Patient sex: M
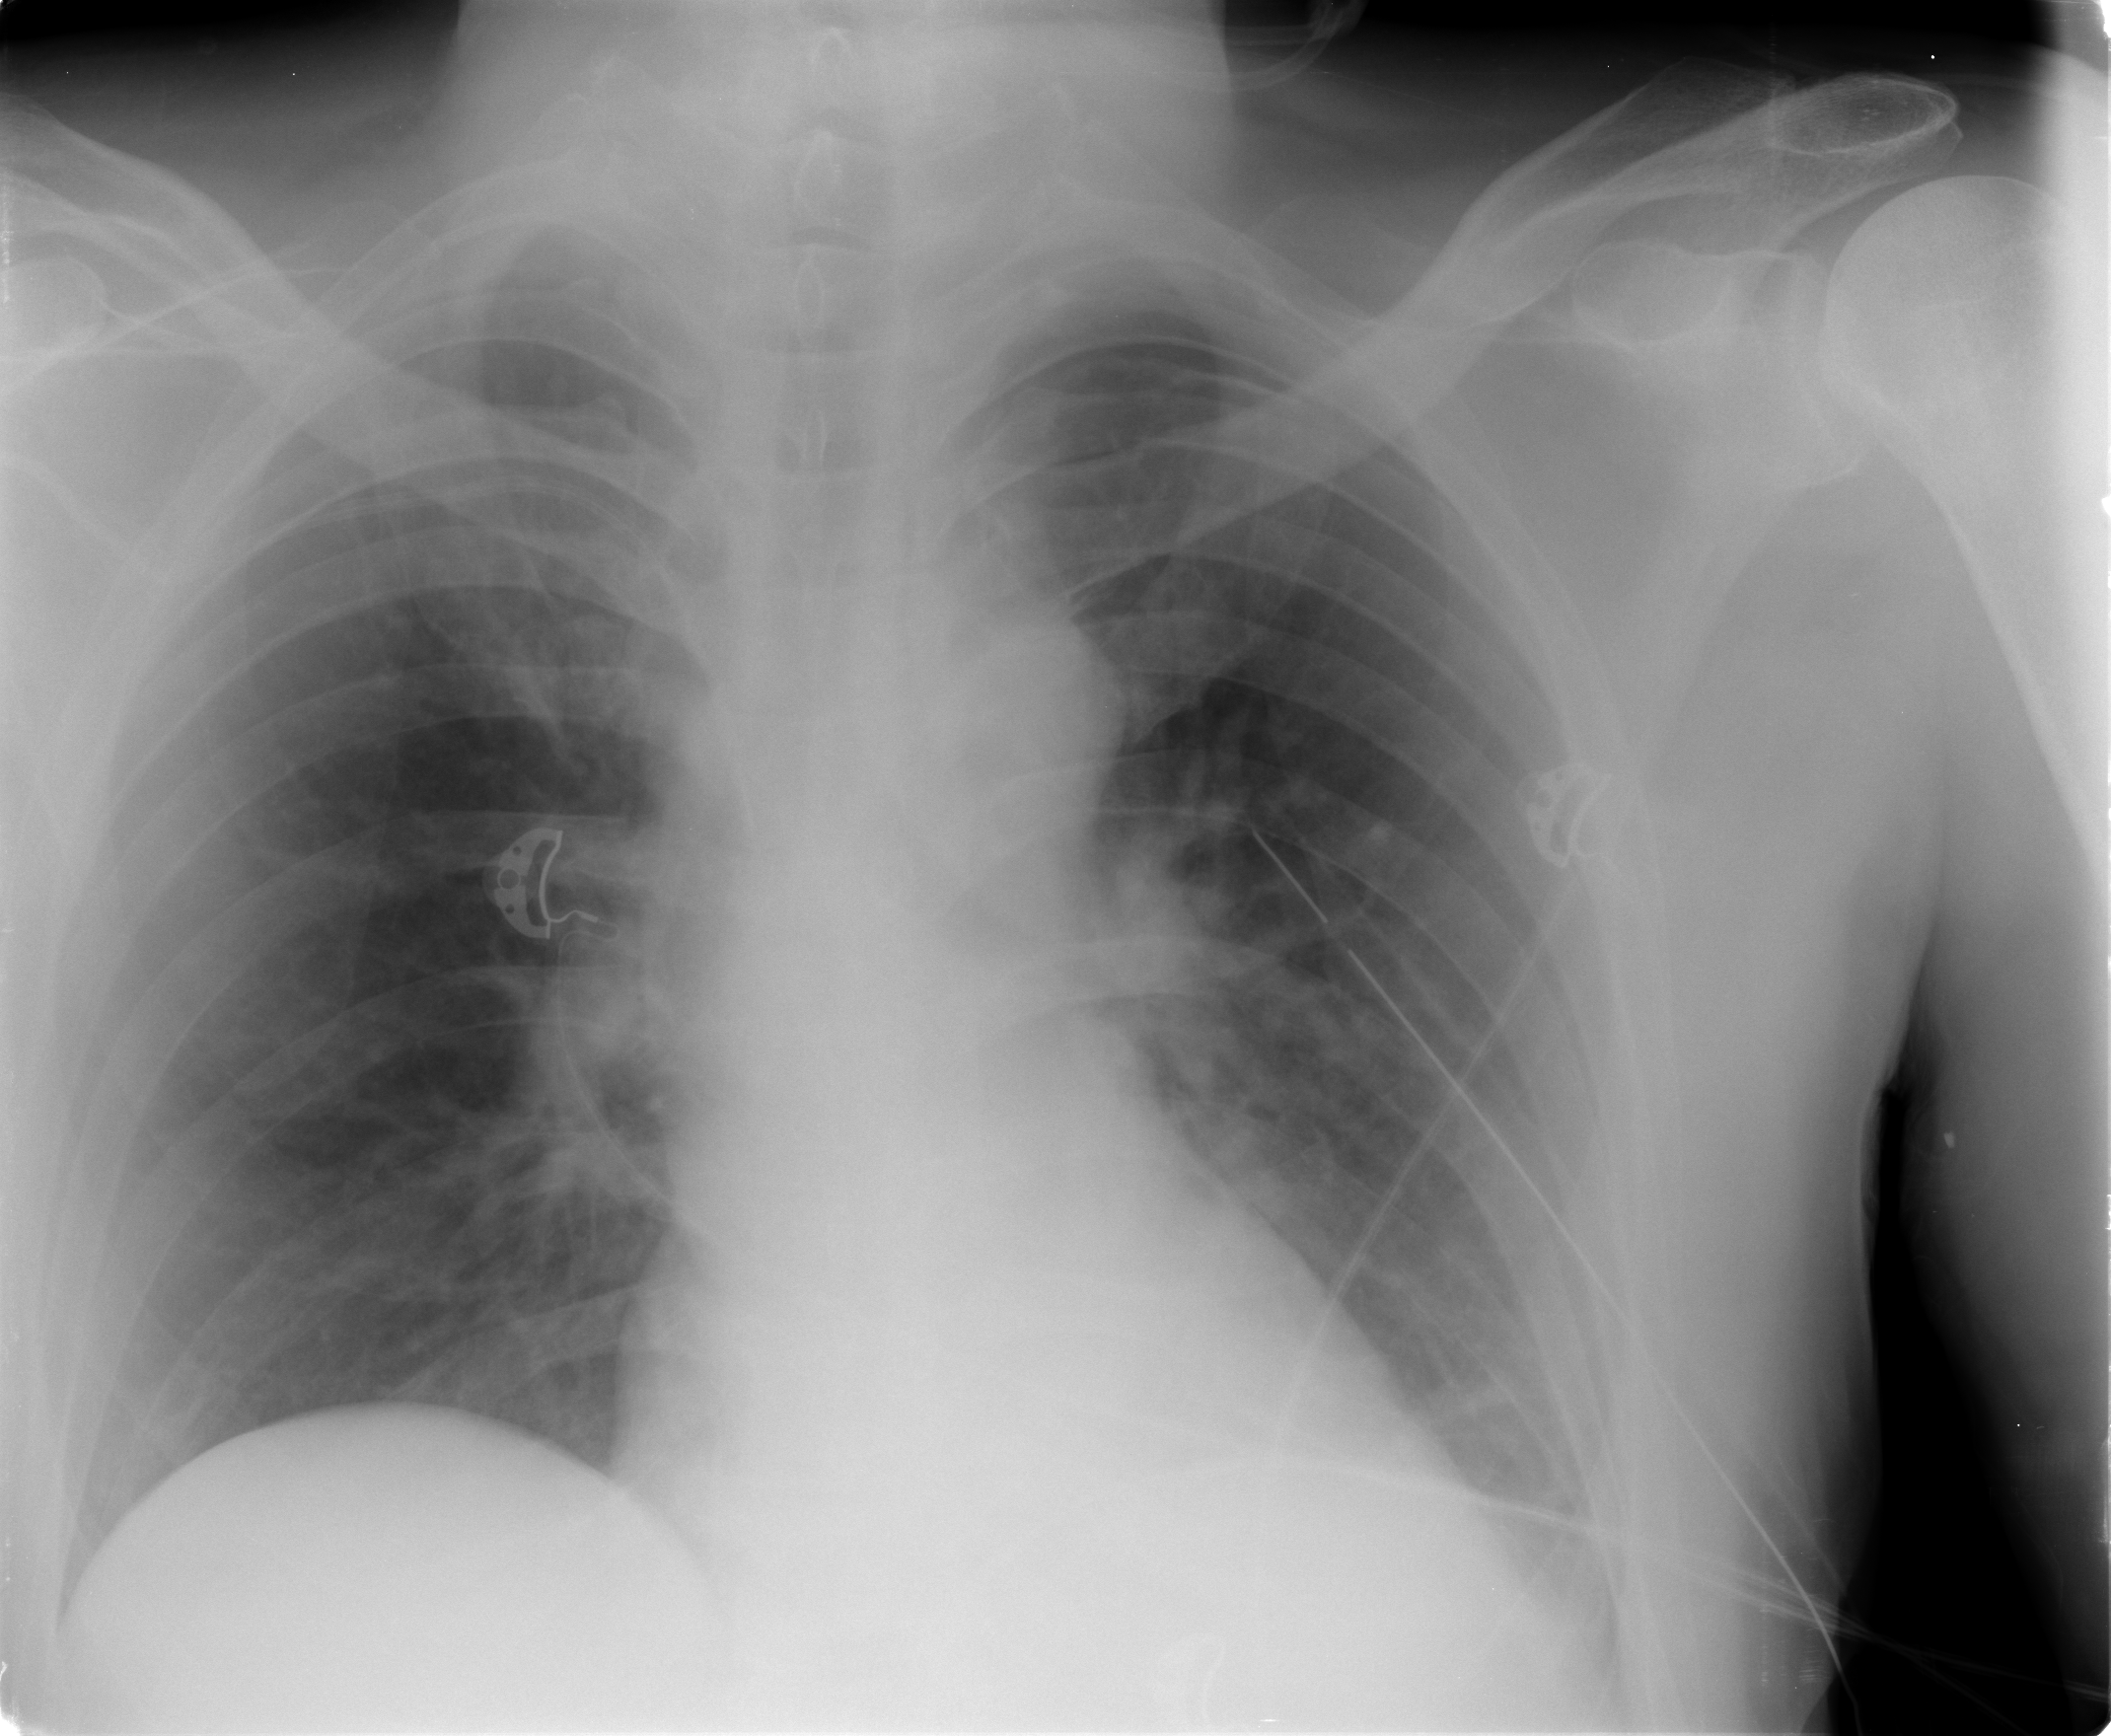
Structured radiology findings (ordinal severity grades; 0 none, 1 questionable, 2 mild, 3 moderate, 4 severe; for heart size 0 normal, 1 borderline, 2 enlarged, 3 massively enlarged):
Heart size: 0
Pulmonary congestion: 1
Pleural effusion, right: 0
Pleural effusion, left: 0
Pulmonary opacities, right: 0
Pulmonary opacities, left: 0
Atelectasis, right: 0
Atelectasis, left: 0